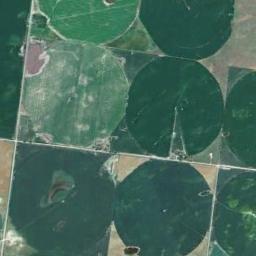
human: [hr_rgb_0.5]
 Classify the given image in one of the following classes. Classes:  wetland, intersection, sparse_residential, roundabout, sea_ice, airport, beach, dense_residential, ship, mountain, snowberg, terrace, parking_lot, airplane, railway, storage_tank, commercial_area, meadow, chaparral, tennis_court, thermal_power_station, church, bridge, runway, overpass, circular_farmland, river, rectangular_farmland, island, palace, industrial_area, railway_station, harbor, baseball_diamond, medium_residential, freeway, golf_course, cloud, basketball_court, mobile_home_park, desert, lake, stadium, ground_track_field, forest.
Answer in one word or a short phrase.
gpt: circular_farmland